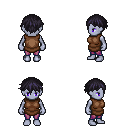
a pixel art fantasy rpg character, female body template, dark elf, purple skin, brown tunic, magenta pants, raven short bangs hairstyle, four views (front, back, left, right), 2x2 character sprite sheet, small pixel art, hard edges, no anti-aliasing